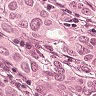
Metastatic tissue present: yes